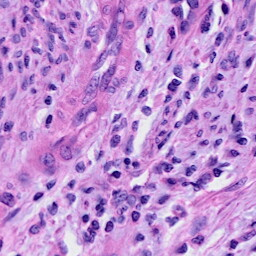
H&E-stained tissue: Cervix